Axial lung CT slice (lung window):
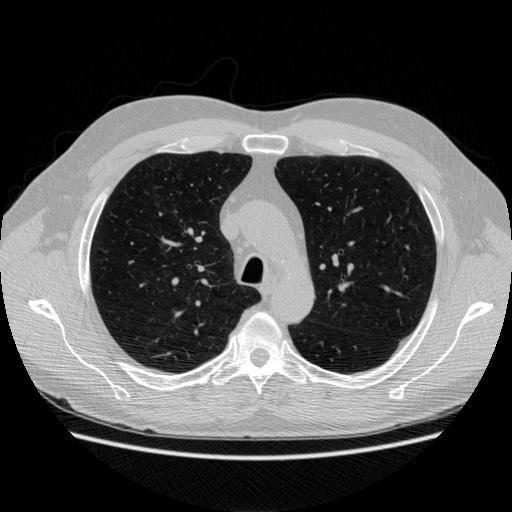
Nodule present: no